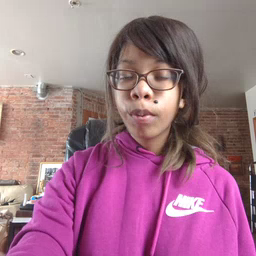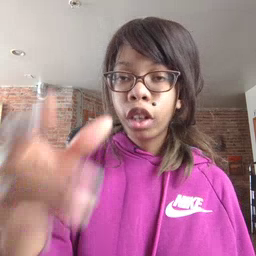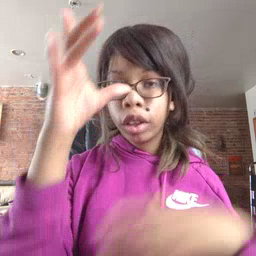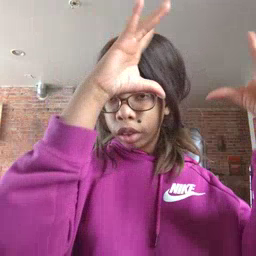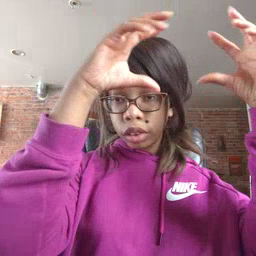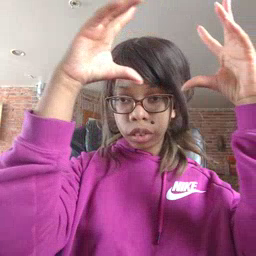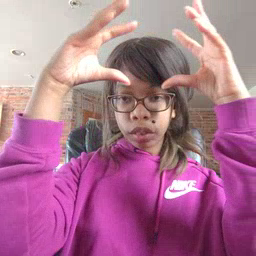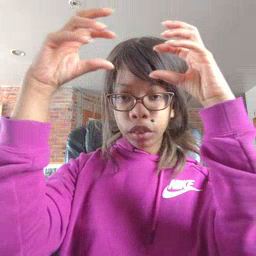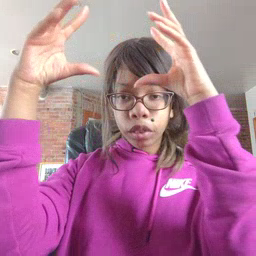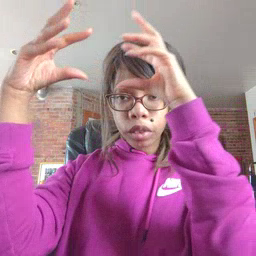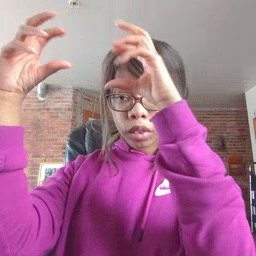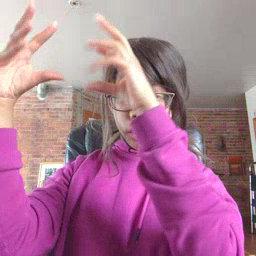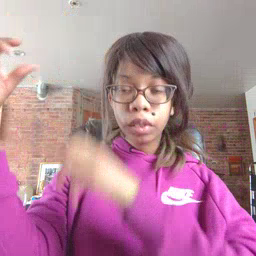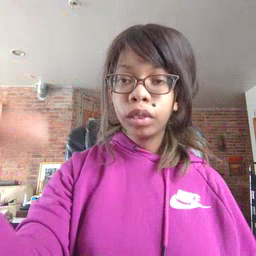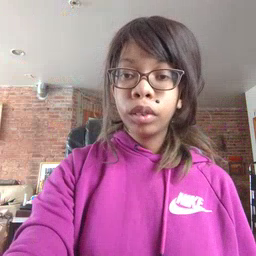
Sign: cloud